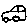
Label: car